Field crop: tomato
Growth stage: 1
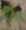
Species: solanum